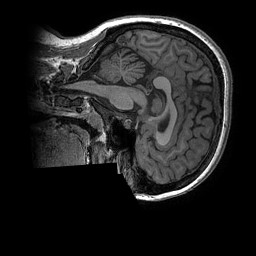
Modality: T1w
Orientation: sagittal
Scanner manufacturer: ge
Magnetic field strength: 3 T
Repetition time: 0.008156 s
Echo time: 0.00318 s